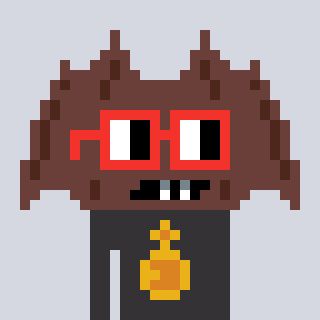
a pixel art character with square red glasses, a bat-shaped head and a grayscale-colored body on a cool background